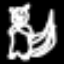
Label: squiggle